Interaction volume radius: 5 \u00c5
Interaction volume height: 10 \u00c5
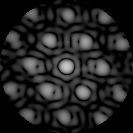
Disorder parameter: 0.1821